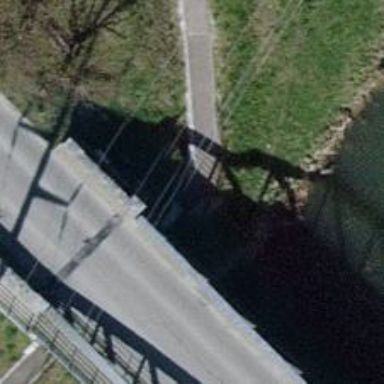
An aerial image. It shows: Footway bridge with surface made of metal grid.